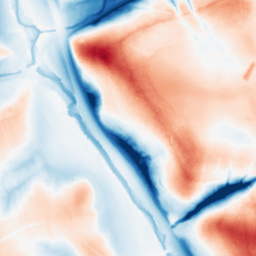
Category: classical
Decomposition family: gaussian
Decomposition parameters: sigma: 20
Upsampling method: bicubic
Upsampling parameters: scale: 2
Upsampling scale: 2